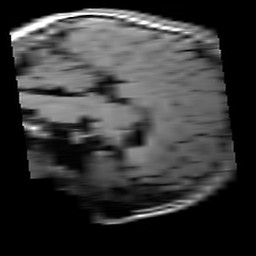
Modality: T1w
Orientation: sagittal
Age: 27
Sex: male
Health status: healthy
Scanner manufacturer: siemens
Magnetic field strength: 3 T
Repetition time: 4.1 s
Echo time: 0.0085 s